Question: I have a table "tbl_option"
The table structure and data are like this:

I want the table structure like:
'''
Ques_id Opt_1 Opt_2 Opt_3 Opt_4
4 abc def ijk lmn
'''
can anybody help
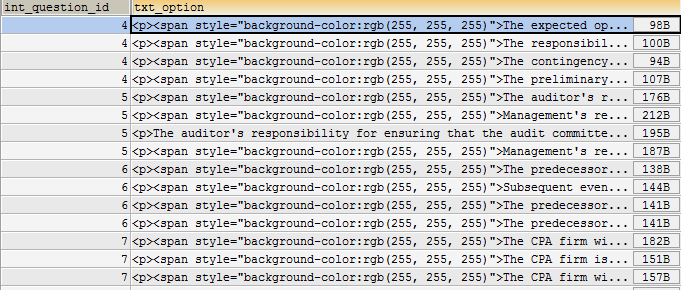
Answer: I think your source table need a primary key, then it should be something like this:
'''
CREATE TABLE 'test_table' (
'id' int(11) unsigned NOT NULL AUTO_INCREMENT,
'q_id' int(11) unsigned DEFAULT NULL,
'text' varchar(256) DEFAULT NULL,
PRIMARY KEY ('id')
) ENGINE=InnoDB DEFAULT CHARSET=utf8;
INSERT INTO 'test_table' ('id', 'q_id', 'text')
VALUES
(1,1,'test'),
(2,1,'bbb'),
(3,1,'aaa'),
(4,1,'ccc'),
(5,2,'zzz'),
(6,2,'yyy'),
(7,2,'xxx'),
(8,2,'www');
'''
Then maybe this query helps:
'''
SELECT a.q_id, a.text t_1, b.text t_2, c.text t_3, d.text t_4
from test_table a
inner join test_table b on a.q_id = b.q_id
inner join test_table c on b.q_id = c.q_id
inner join test_table d on c.q_id = d.q_id
where
a.id != b.id and
a.id != c.id and
a.id != d.id and
b.id != c.id and
b.id != d.id and
c.id != d.id
group by a.q_id
'''
The result is like this:
'''
q_id t_1 t_2 t_3 t_4
1 ccc aaa bbb test
2 www xxx yyy zzz
'''